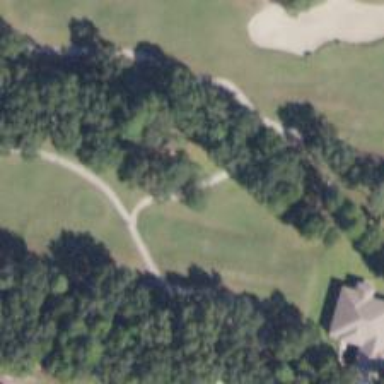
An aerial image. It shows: Path designated for golf carts.